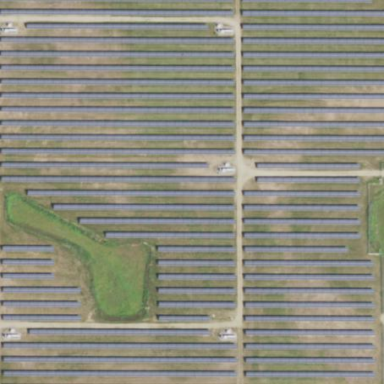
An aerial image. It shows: Solar photovoltaic power plant surrounded by fence.